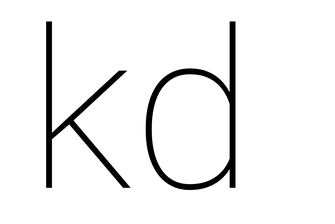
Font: Roboto_Thin